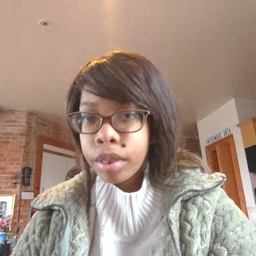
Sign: hide